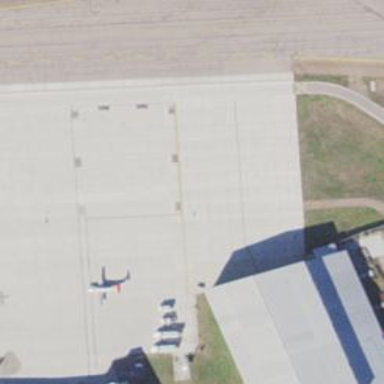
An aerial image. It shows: Image of taxiway at airport.